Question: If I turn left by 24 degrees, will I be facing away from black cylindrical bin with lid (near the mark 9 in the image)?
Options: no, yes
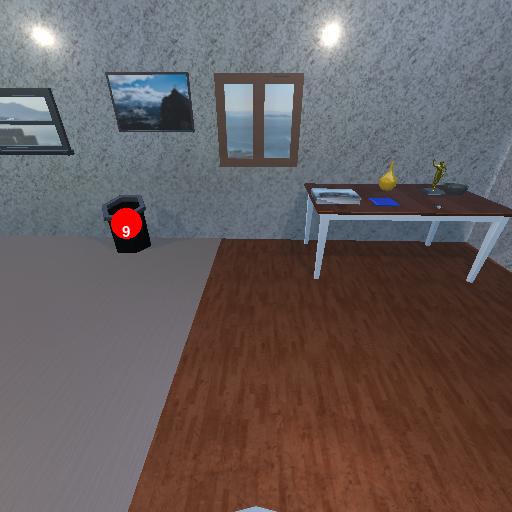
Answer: no